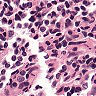
Metastatic tissue present: no